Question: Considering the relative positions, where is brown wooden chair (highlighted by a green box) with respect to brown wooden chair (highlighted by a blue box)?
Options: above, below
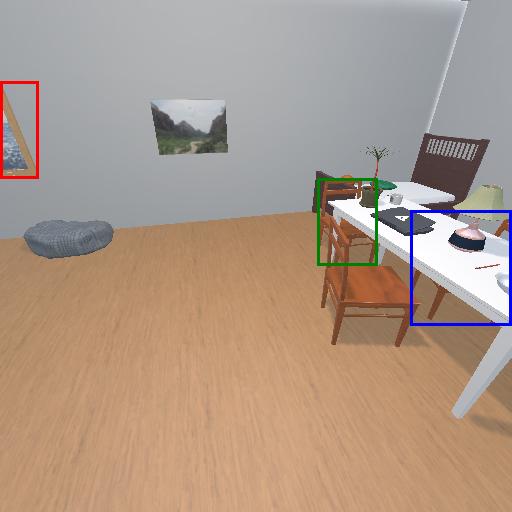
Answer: above